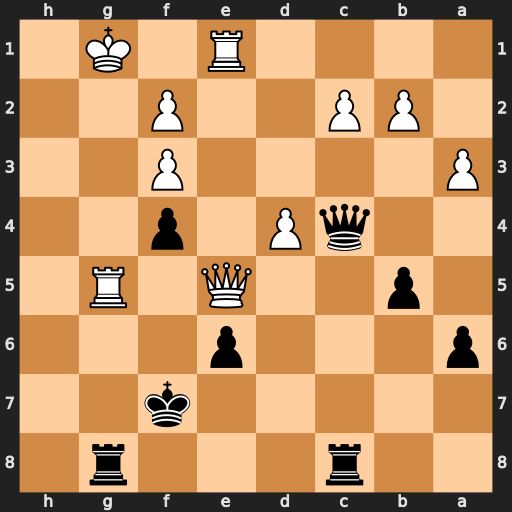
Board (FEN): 2r3r1/5k2/p3p3/1p2Q1R1/2qP1p2/P4P2/1PP2P2/4R1K1
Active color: b
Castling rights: -
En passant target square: -
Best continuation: Rxg5+ Qxg5 Rg8 Qxg8+ Kxg8